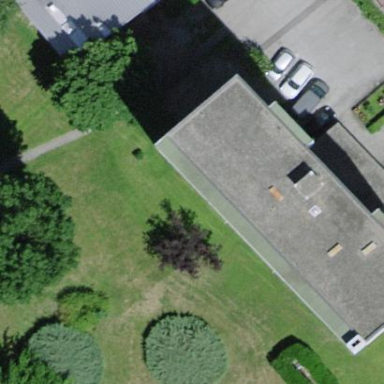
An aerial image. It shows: Building with flat roof.